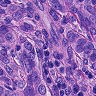
Metastatic tissue present: yes